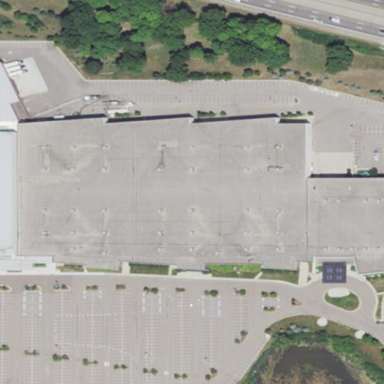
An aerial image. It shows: Commercial building that serves as exhibition centre.